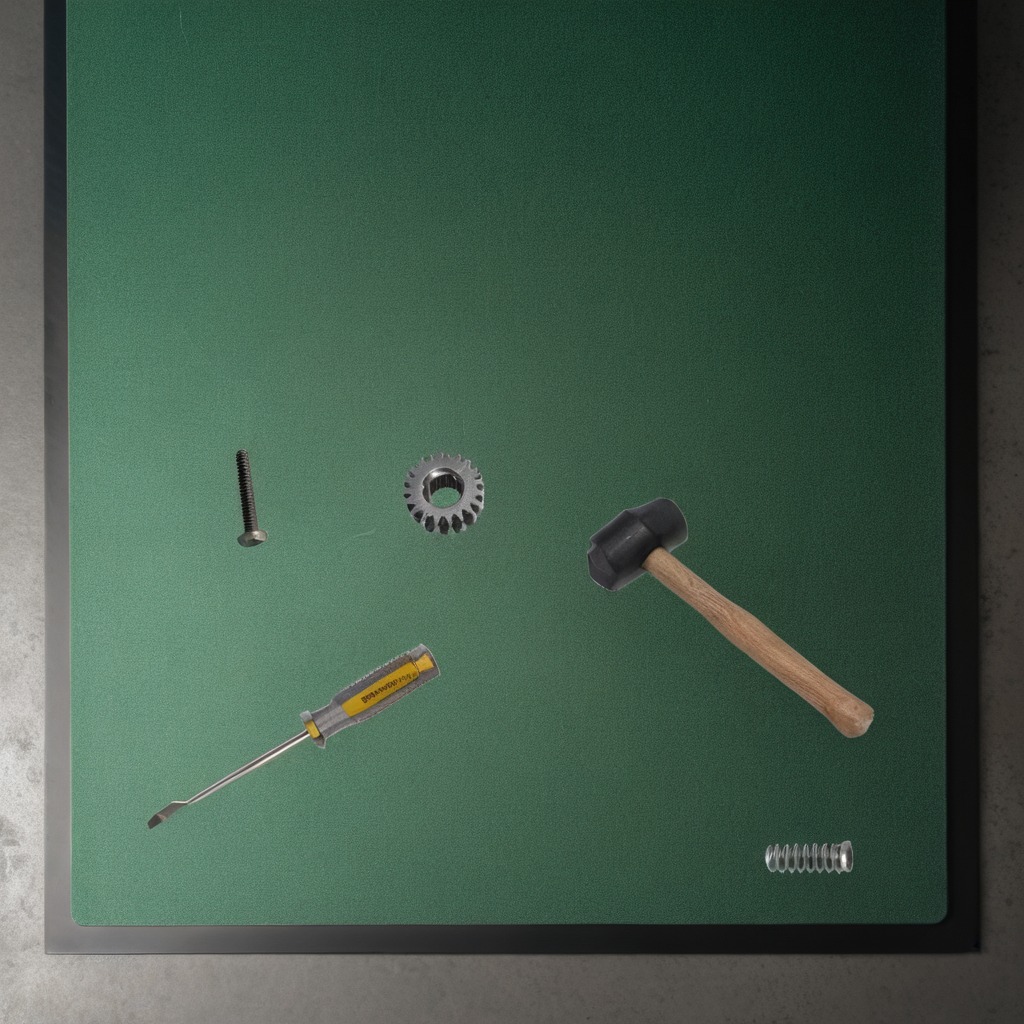
A steel gear with teeth, a hammer, a metal machine screw, a coiled metal spring, and a screwdriver are lying on the clean granite tabletop covered with a green rubber mat inside a workshop under bright overhead lighting crisp shadows high clarity worn but beneath the mat